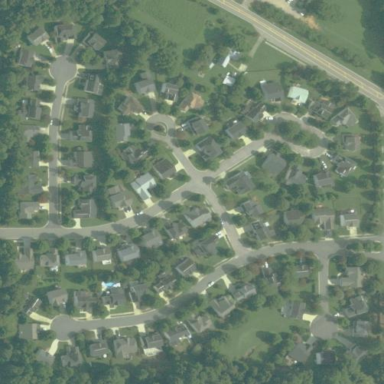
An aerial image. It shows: Residential area within neighborhood.